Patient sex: F
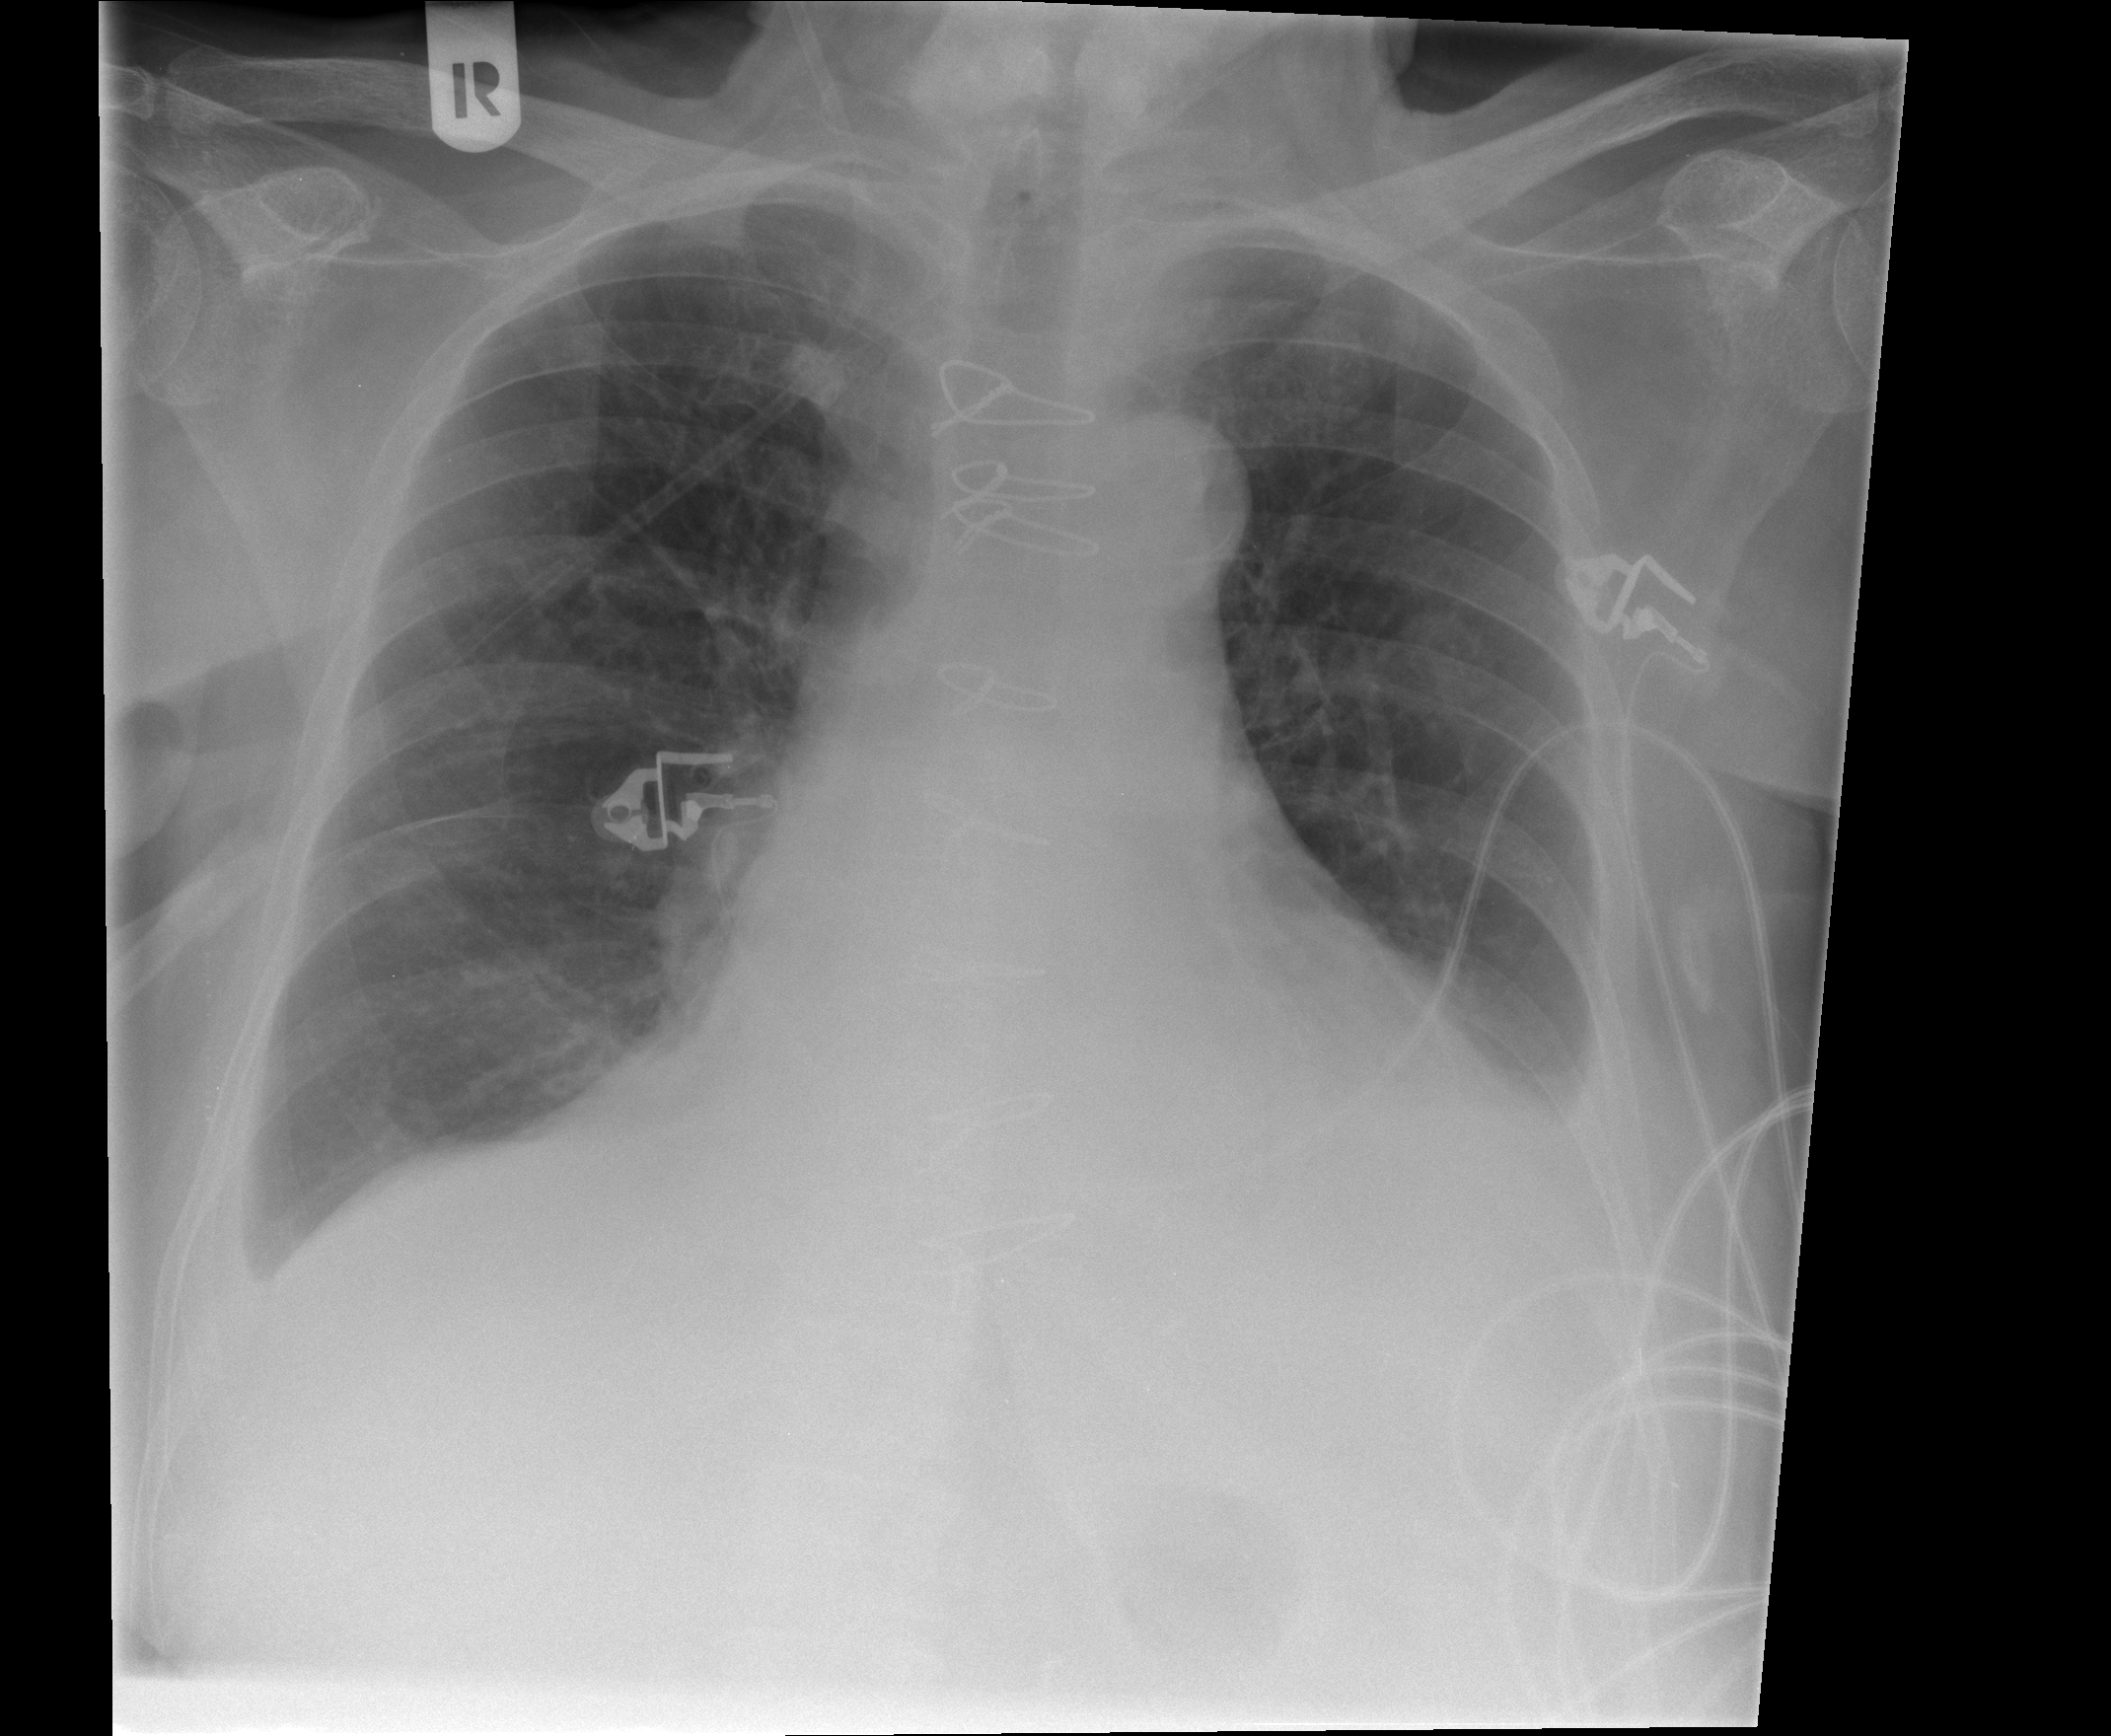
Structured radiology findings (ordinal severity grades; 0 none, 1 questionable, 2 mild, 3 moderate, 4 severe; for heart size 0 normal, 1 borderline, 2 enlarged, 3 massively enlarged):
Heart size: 2
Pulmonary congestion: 0
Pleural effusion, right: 1
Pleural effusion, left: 1
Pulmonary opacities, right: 0
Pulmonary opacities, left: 0
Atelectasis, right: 2
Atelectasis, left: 2